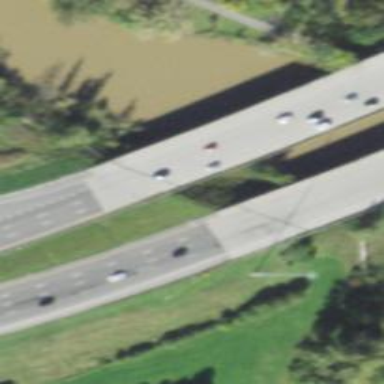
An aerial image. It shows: Asphalt bridge over motorway.